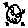
Label: moon